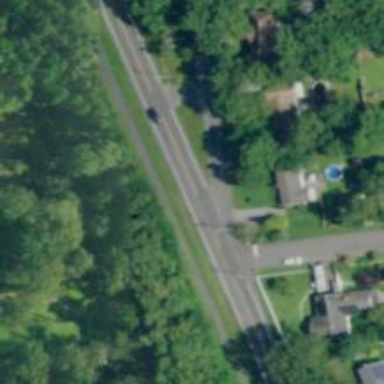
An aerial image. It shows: Residential road.